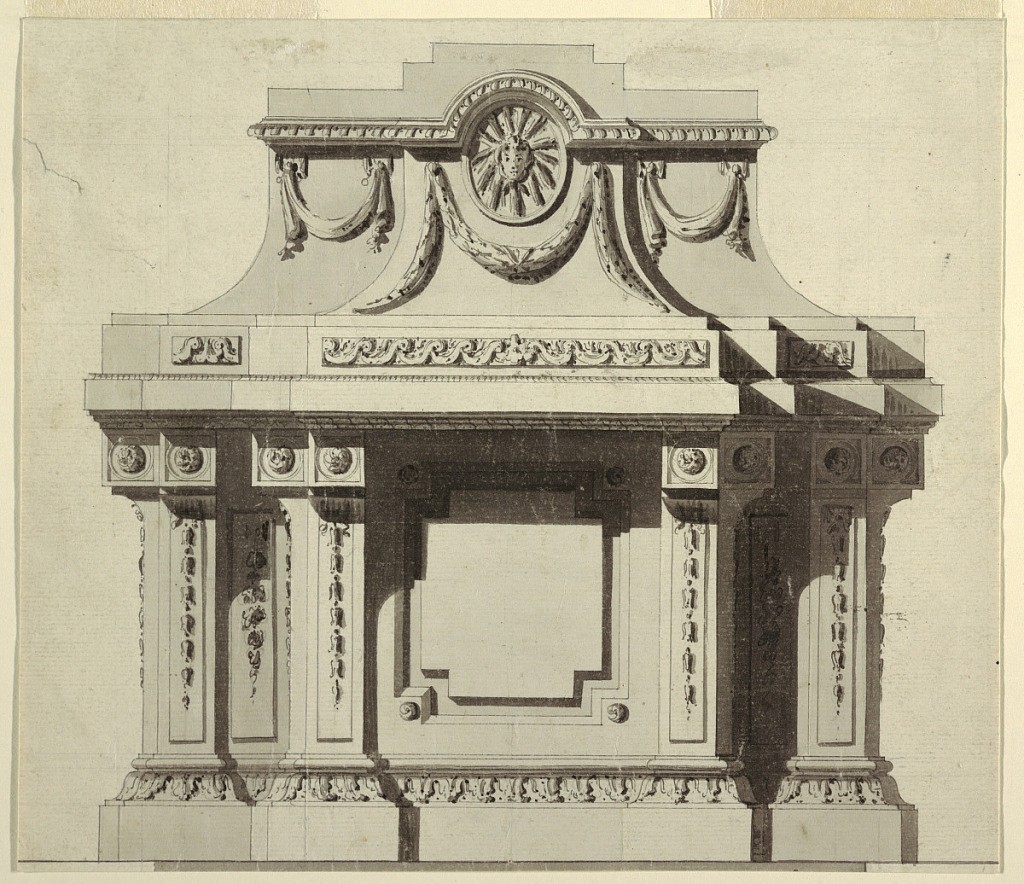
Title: Elevation of a Wall Monument
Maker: Jean-Charles Delafosse, French, 1734 – 1789
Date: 1780
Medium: Pen and black ink, brush and wash, black chalk on white laid paper
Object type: Drawing
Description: Monument takes general scheme of a pedestal. Top section decorated with medallion of  sun, festoons below. Bottom section shows cross-shaped tablet at center, decorated pilasters topped with rosettes at either side. Base decorated with acanthus leaves. Shadows throughout.